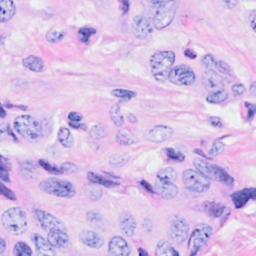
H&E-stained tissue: Breast